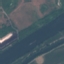
Label: River